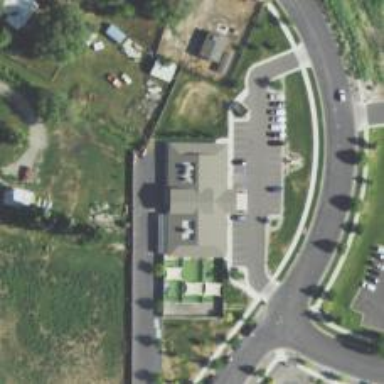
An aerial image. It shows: Veterinary facility.